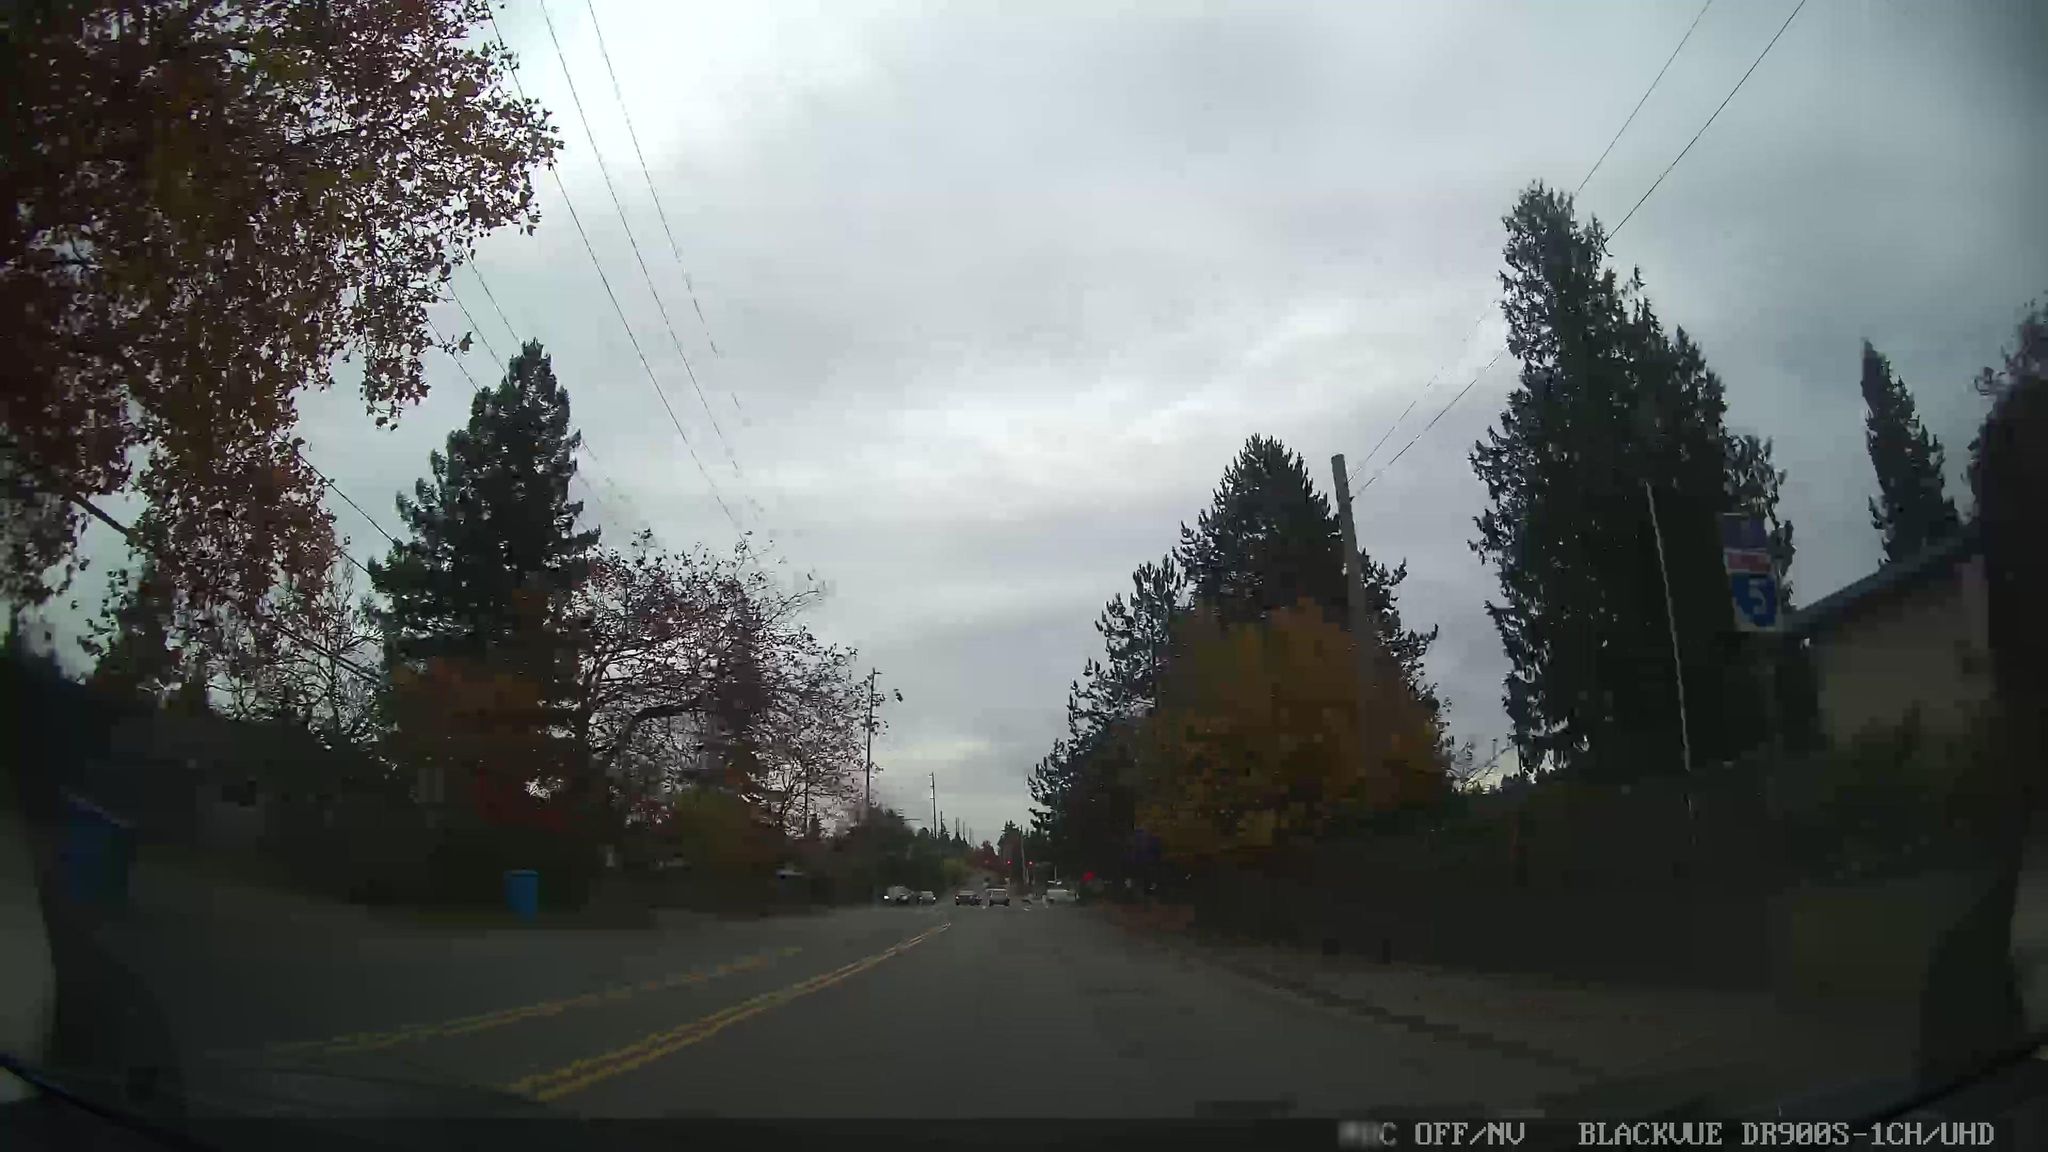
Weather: cloudy
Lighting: day
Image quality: slightly poor
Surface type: driving surface
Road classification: tertiary
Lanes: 2
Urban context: urban centre
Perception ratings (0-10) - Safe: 2.79, Lively: 2.28, Beautiful: 4.66, Boring: 2.53, Depressing: 1.96, Wealthy: 1.05